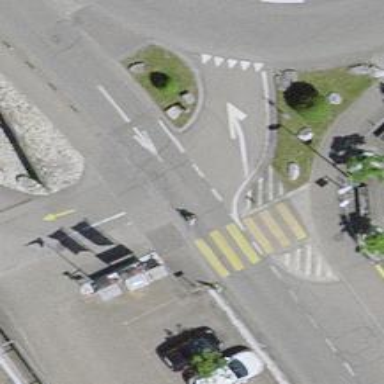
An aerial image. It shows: Marked zebra crossing on the road.